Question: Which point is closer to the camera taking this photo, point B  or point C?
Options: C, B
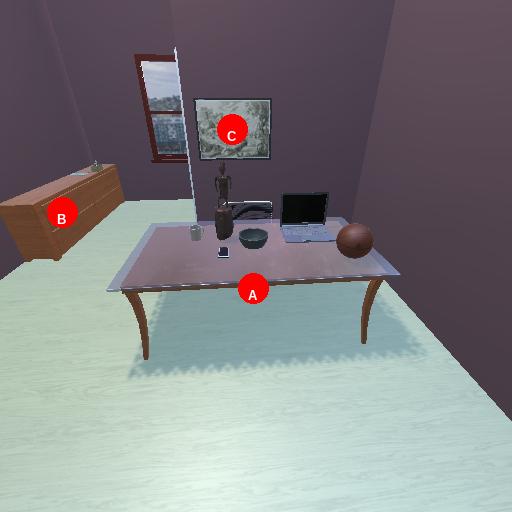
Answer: C